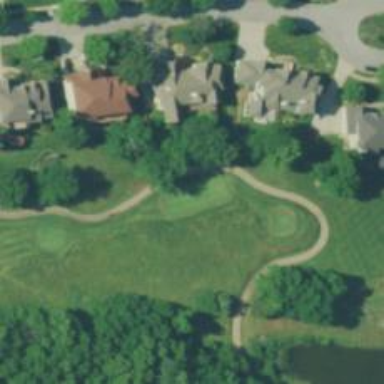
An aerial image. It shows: Golf tee.